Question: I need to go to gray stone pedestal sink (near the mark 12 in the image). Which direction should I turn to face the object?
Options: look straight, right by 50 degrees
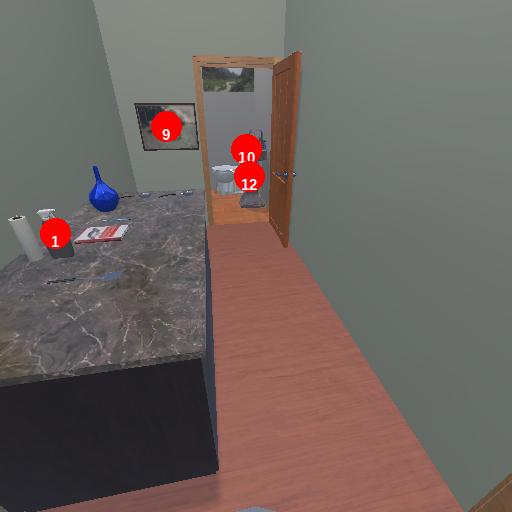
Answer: look straight